Question: I am running a search that at the starts just displays the image and the title etc when the more info button is clicked the title and the plot of the selected movie shows up
When that button is clicked i want to hide all the other results using a jquery hide function but none of my attepmts have worked
I have inclued my code and a sample image so u can see were i am coming from

code here
'''
<html>
<head>
<title>Sample Seach</title>
<script src="https://ajax.googleapis.com/ajax/libs/jquery/1.7.1/jquery.min.js"></script>
<script type="text/javascript">
$(document).ready(function() {
var url = 'http://api.themoviedb.org/3/',
mode = 'search/movie',
input,
movieName,
key = '?api_key=API KEY HERE';
$('#search').click(function() {
var input = $('#movie').val(),
movieName = encodeURI(input);
$.ajax({
url: url + mode + key + '&query='+movieName ,
dataType: 'jsonp',
success: function(data) {
var table = '<table>';
$.each( data.results, function( key, value ) {
table += '<tr><td class="results-img"><img src="http://image.tmdb.org/t/p/w500' + value.poster_path +'" alt="" width="150" height="200"></td><td class="results-title">' + value.original_title + '</td><td class="results-date">' + value.release_date +
'</td><td class="results-search-btn"><button class="search-btn" id="MoreInfo">Few More Info</button></td></tr>';
});
$('#searchresult').html(table);
}
});
});
});
</script>
<script text="text/javascript">
// When the more button is click this runs a search using the title of the movie it is next to
$('.search-btn').live('click', '.search-btn', function() {
getImdbInfo( $(this).closest('tr').find('.results-title').text());
});
//The function below takes the entered title and searchs imdb for a match then it displays as followed
function getImdbInfo(Title) {
var url = "http://www.omdbapi.com/?t=" + Title + "&plot=full";
$.ajax({
url: url,
cache: false,
dataType: "jsonp",
success: function(data) {
var str = "";
str += "<h2>Title :" +data.Title+ "</h2>";
str += "<p>Plot :" +data.Plot+ "</p>";
$("#chosenresult").html(str);
},
error: function (request, status, error) { alert(status + ", " + error); }
});
}
</script>
</head>
<body>
<center>
<h1>Movie Search</h1>
<input id="movie" type="text" /><button id="search">Search</button>
</center>
<div id="chosenresult"></div>
<div id="searchresult"></div>
</body>
</html>
'''
the hide function i have tried
'''
//The button also hides the original search just displaying the info for the selected movie
$('.search-btn').live('click', '.search-btn', function() {
$("#searchresult").hide();
});
'''
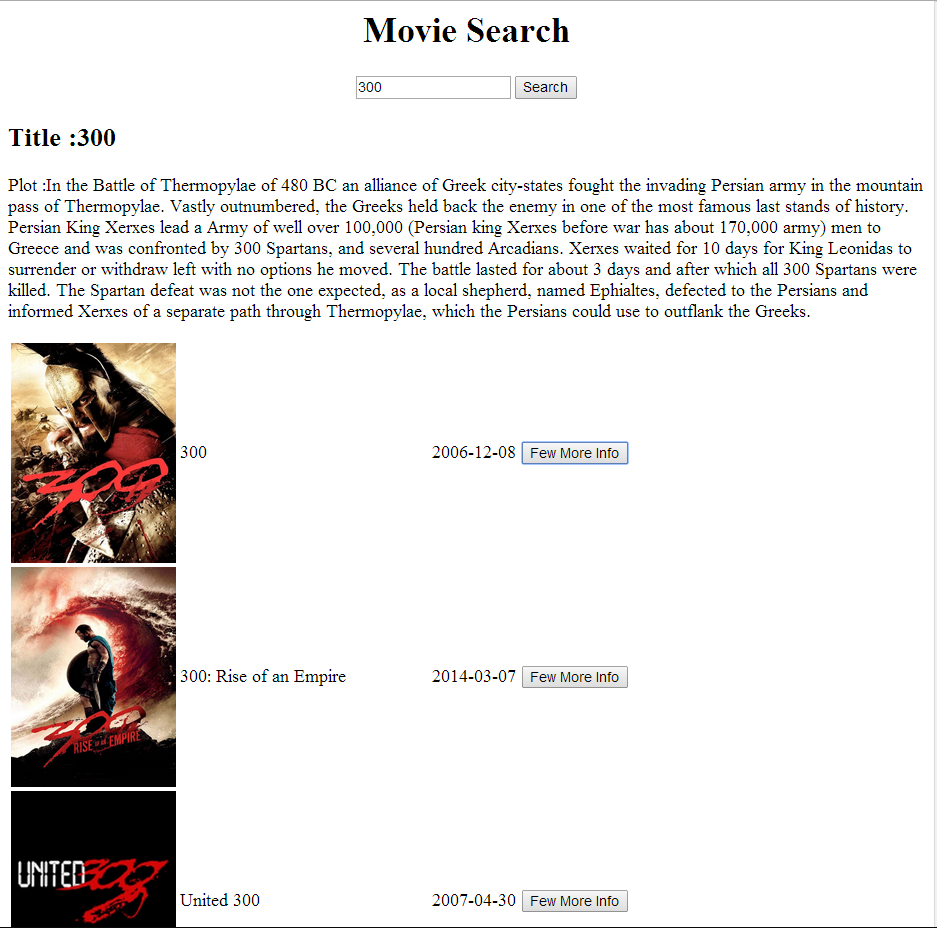
Answer: If that's the code you're using you have to refer to searchresult with a "#". And if you're using the live event handler twice you should trigger all the events in the same handle:
'''
$('.search-btn').on('click', function() {
getImdbInfo( $(this).closest('tr').find('.results-title').text());
$("#searchresult").hide();
});
'''
You can also get rid of the class parameter, there is no need for it.
edit: And I'm agree with using 'on' instead of live. The browser will handle it but not always in the way we can expect.